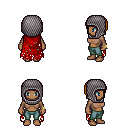
a pixel art fantasy rpg character, female body template, human, dark skin, red tattered cape, teal pants, blonde pageboy hairstyle, chain hood, bracelets, four views (front, back, left, right), 2x2 character sprite sheet, small pixel art, hard edges, no anti-aliasing